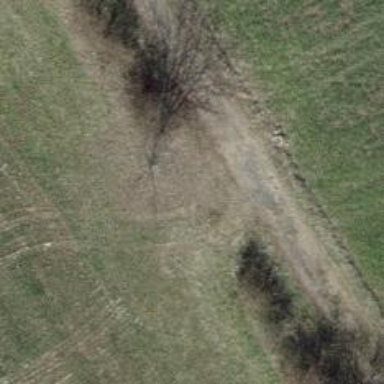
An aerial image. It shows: Hedge acting as barrier.